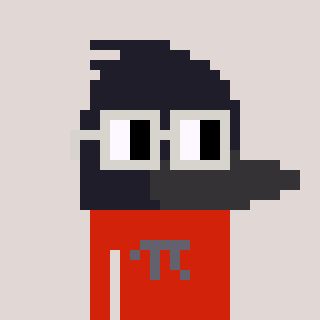
a pixel art character with square light gray glasses, a raven-shaped head and a red-colored body on a warm background